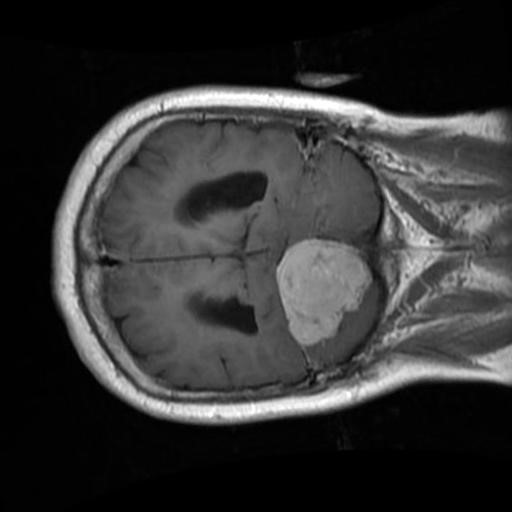
Label: brain_menin